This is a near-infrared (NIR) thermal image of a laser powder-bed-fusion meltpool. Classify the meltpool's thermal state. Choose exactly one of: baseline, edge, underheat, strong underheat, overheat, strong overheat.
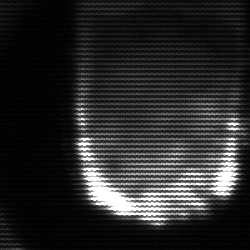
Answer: baseline